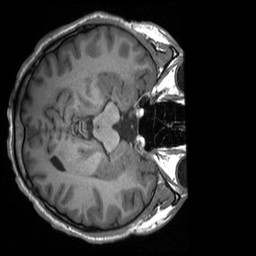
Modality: T1w
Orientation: axial
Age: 25
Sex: male
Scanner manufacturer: siemens
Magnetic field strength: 3 T
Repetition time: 1.9 s
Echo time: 0.00226 s